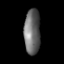
Tissue: lung
Cell type: Endothelial cells
Senescence score: 0.1769
Nuclear area (px): 707
Mean DAPI intensity: 107.764